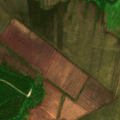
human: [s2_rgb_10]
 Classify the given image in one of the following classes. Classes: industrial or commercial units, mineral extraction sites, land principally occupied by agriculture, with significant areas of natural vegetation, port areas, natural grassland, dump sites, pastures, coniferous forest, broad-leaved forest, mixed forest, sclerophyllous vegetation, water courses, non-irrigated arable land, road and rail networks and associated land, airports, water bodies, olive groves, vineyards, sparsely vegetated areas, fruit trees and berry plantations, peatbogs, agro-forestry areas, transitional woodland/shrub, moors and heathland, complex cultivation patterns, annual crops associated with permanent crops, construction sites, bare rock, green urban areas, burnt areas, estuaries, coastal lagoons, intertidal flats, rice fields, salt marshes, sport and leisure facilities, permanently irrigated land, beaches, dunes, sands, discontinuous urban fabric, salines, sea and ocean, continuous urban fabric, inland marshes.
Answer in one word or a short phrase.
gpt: land principally occupied by agriculture, with significant areas of natural vegetation, mixed forest, peatbogs